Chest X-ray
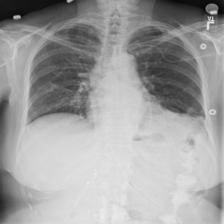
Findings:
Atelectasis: negative
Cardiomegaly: negative
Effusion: positive
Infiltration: positive
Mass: negative
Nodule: positive
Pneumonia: negative
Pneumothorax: negative
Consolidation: negative
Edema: negative
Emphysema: negative
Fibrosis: negative
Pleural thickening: negative
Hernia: negative